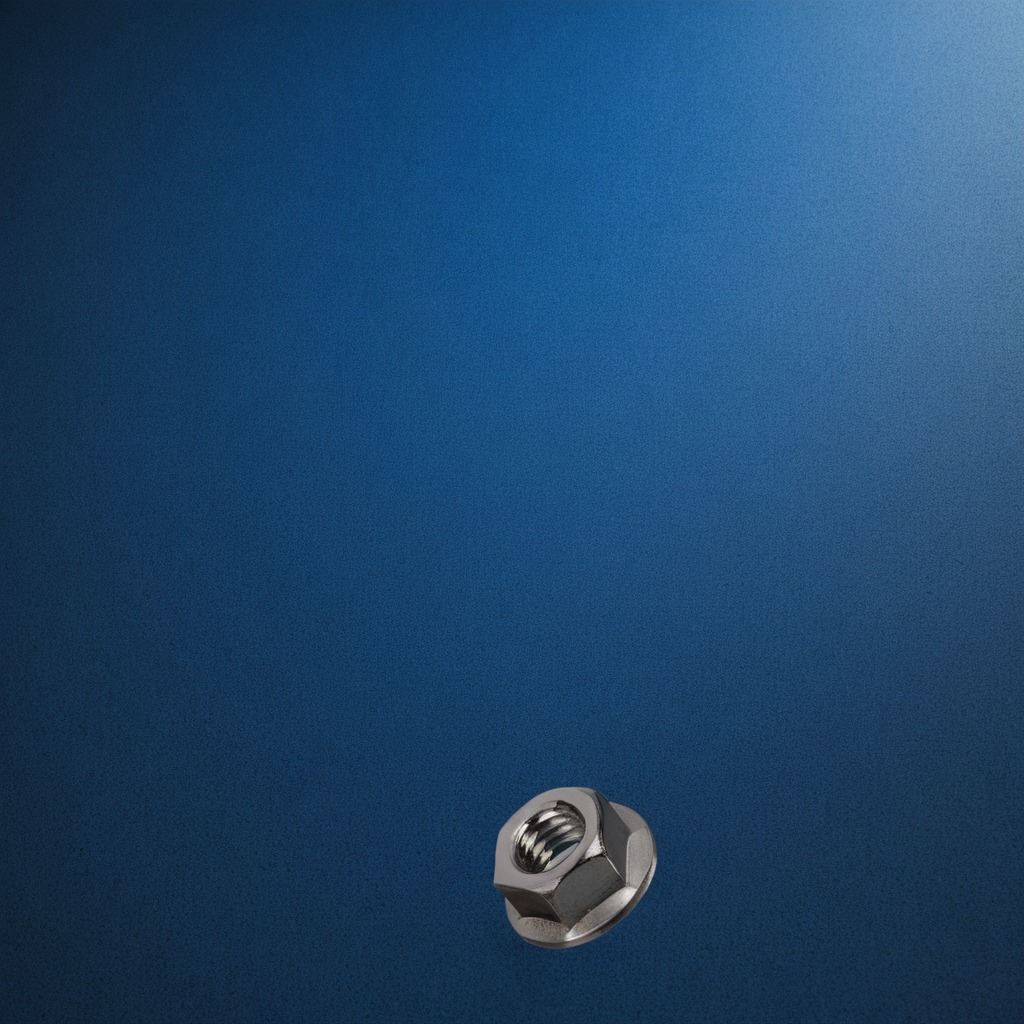
A metal nut is lying on the tabletop.